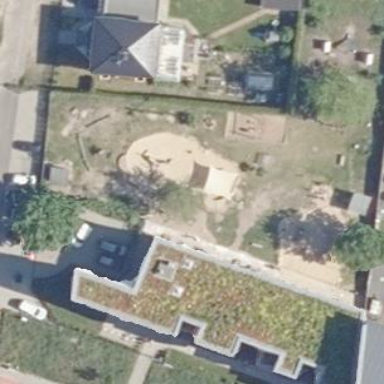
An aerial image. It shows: Kindergarten.